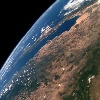
Label: land